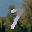
Label: 7